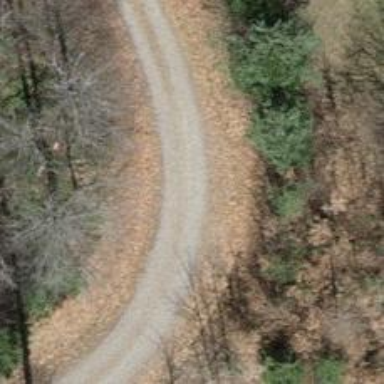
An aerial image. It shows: Gravel track with track type of grade3.